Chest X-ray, PA view. Patient: 58 years old, sex F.
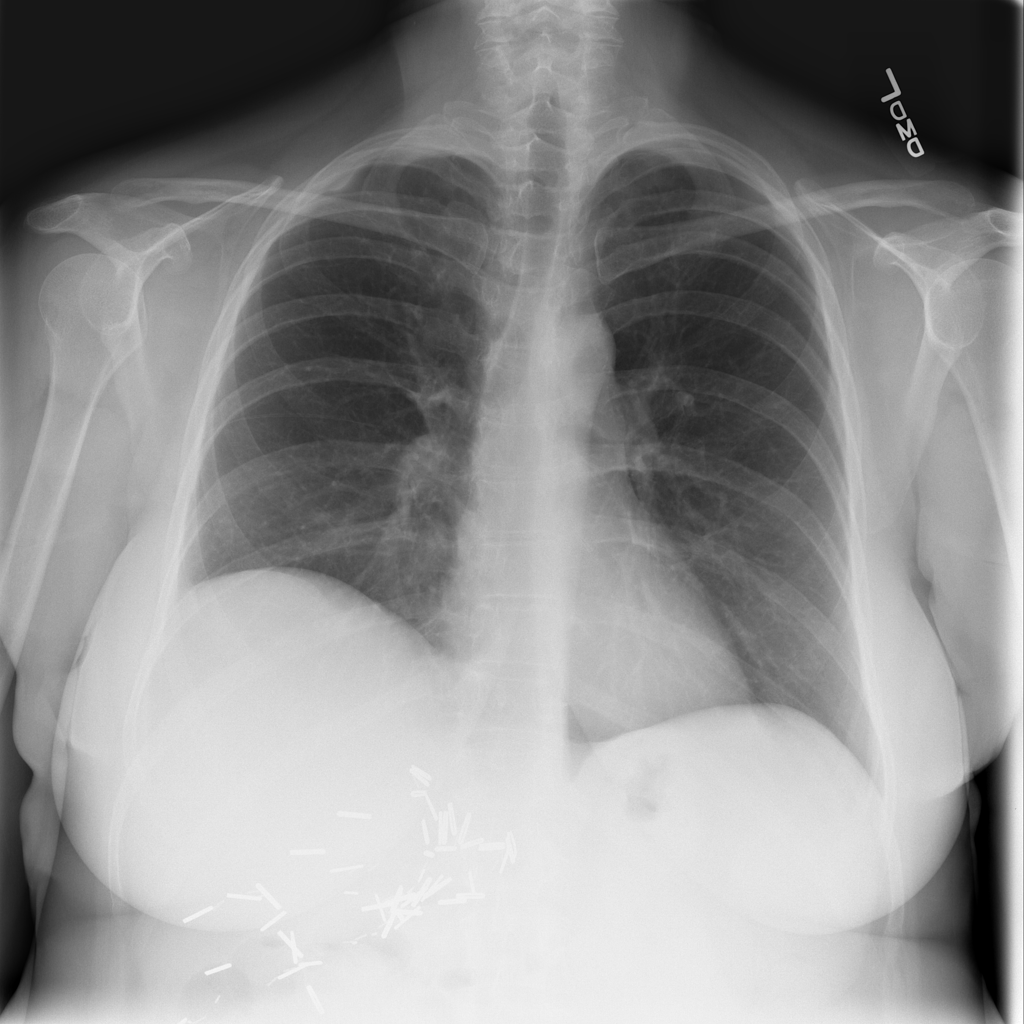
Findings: No Finding